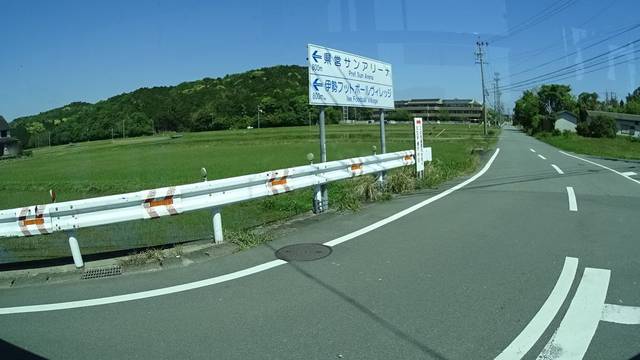
Region: Japan
Coordinates: 34.498, 136.774